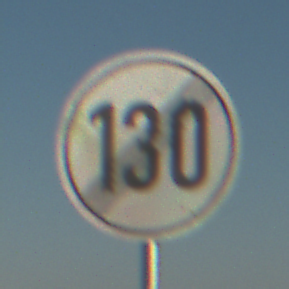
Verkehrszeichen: EndeGeschwindigkeit130
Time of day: SunriseSunset
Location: Outdoor (Nature)
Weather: Clear
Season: NotSpecified
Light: Natural